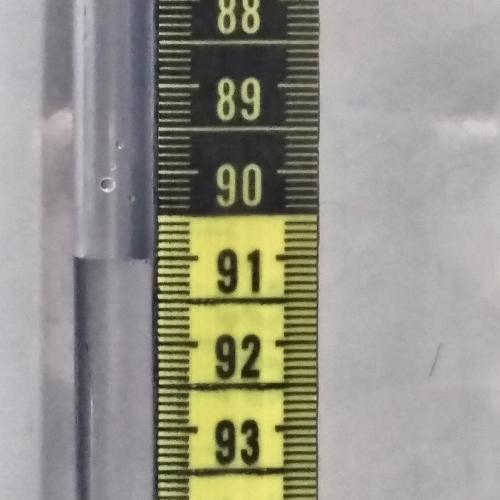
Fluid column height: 91.0 cm